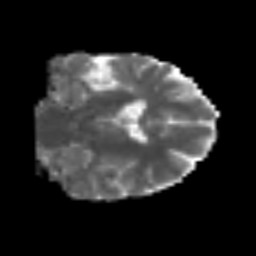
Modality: MD
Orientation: coronal
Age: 56
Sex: male
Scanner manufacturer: siemens
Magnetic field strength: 3 T
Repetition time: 6.1 s
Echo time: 0.101 s